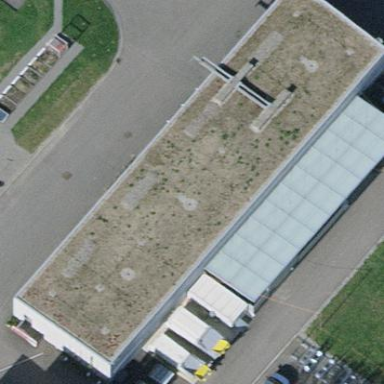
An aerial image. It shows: Warehouse building.